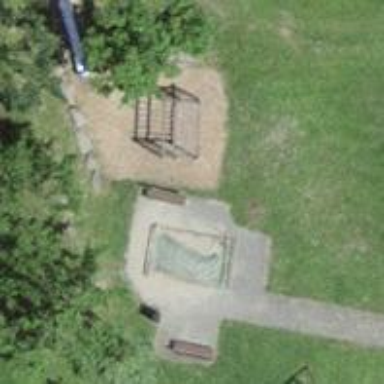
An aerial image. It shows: Playground featuring climbing frame.